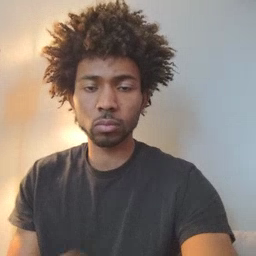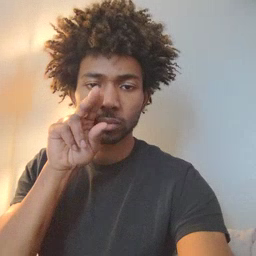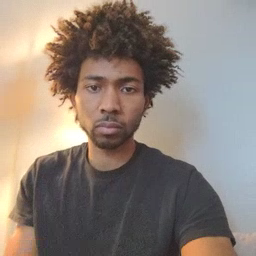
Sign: duck